Question: I cannot figure out why the Google Maps InfoWindow does not display properly. Screengrab below:

Any idea what may be causing this?
Here is the code (js):
'''
/**
* Basic Map
*/
$(document).ready(function(){
var map = new GMaps({
el: '#basic_map',
lat: 51.<PHONE>,
lng: -<PHONE>,
zoom: 10,
zoomControl : true,
zoomControlOpt: {
style : 'SMALL',
position: 'TOP_LEFT'
},
panControl : false,
});
map.addMarker({
lat: 51.<PHONE>,
lng: -<PHONE>,
title: 'Big Ben',
infoWindow: {
content: 'Big Ben is the nickname for the great bell of the clock at the north end of the Palace of Westminster in London, and often extended to refer to the clock and the clock tower, officially named Elizabeth Tower.'
}
});
});
'''
css:
'''
.map {
display: block;
width: 95%;
height: 350px;
margin: 0 auto;
-moz-box-shadow: 0px 5px 20px #ccc;
-webkit-box-shadow: 0px 5px 20px #CCC;
box-shadow: 0px 5px 20px #CCC;
}
'''
html:
'''
<script type="text/javascript" src="http://maps.google.com/maps/api/js?sensor=true"></script>
<script type="text/javascript" src="https://raw.github.com/HPNeo/gmaps/master/gmaps.js"></script>
...
<div id="basic_map" class="lg-map"></div>
'''
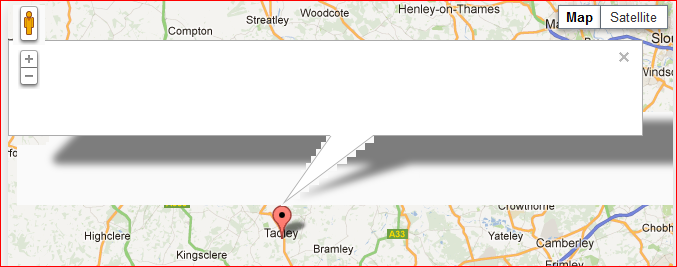
Answer: The issue is forced by the following format, defined in <URL>:
Add this to your CSS to override the background-setting for images inside the map:
'''
#basic_map img{background:none}
'''